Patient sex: F
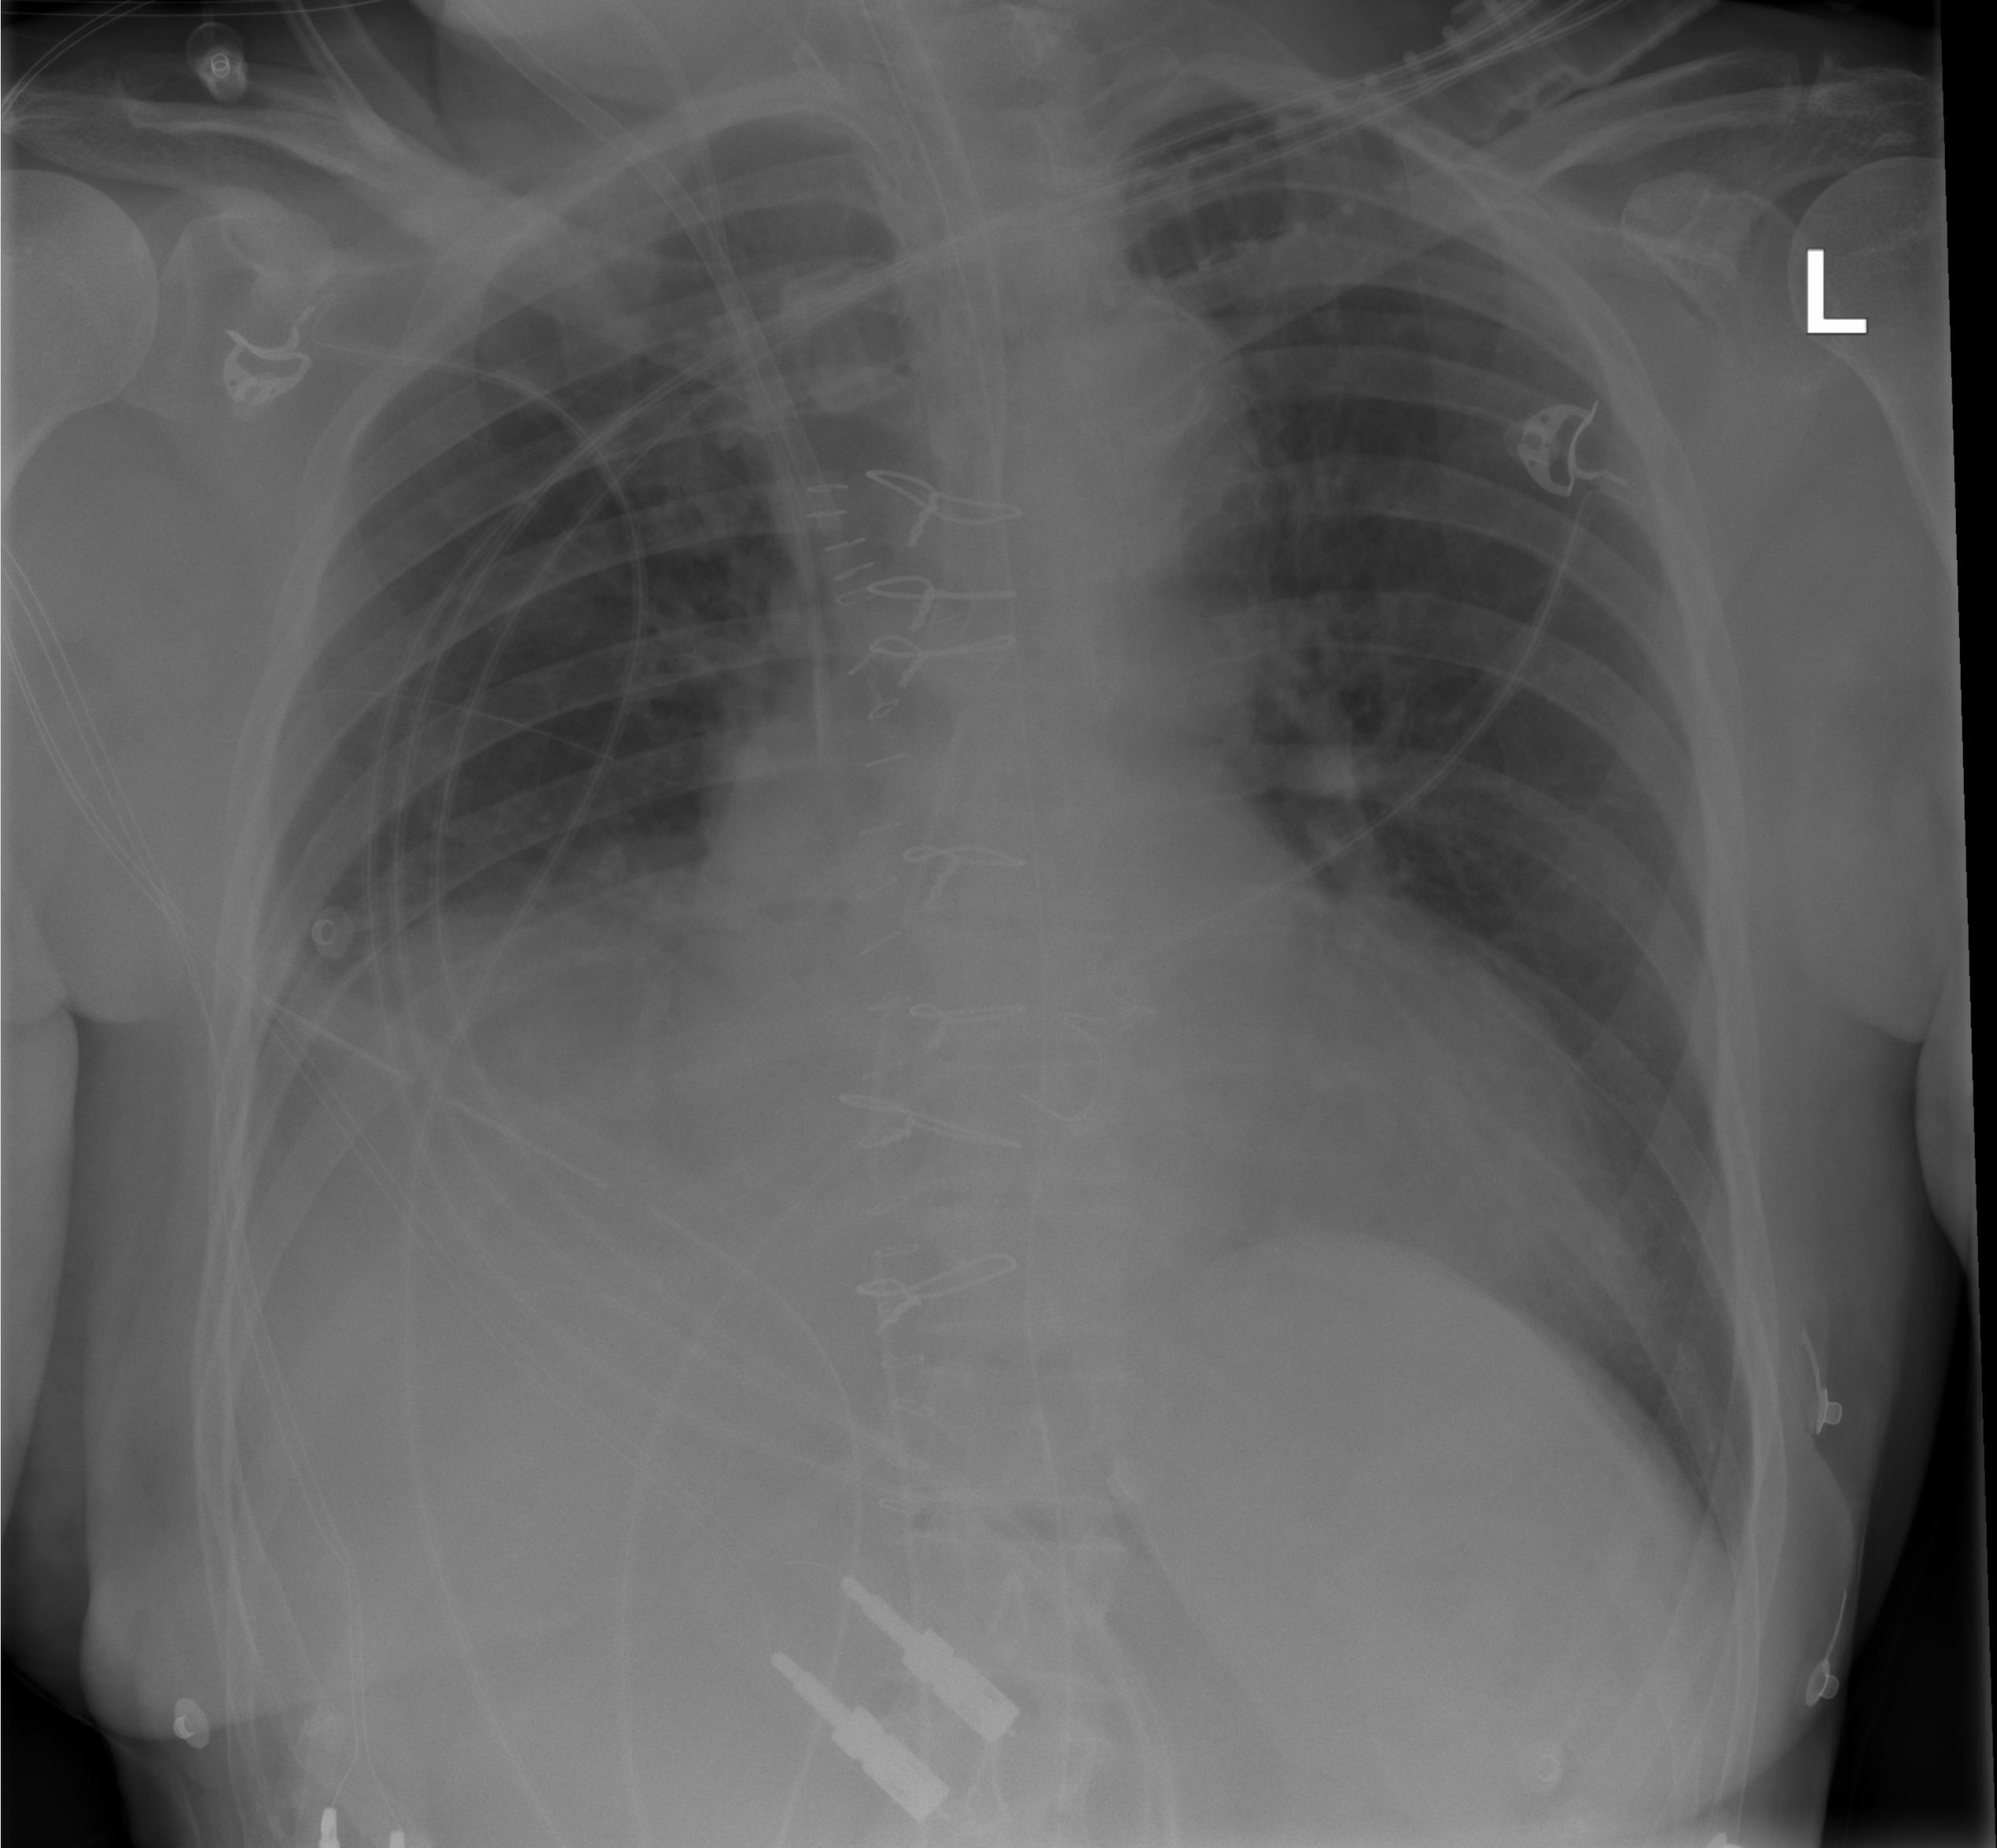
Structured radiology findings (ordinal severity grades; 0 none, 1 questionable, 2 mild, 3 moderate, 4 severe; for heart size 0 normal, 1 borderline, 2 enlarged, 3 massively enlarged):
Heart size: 2
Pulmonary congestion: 0
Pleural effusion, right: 2
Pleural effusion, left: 0
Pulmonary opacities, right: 0
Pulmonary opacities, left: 0
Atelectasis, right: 2
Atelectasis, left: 0